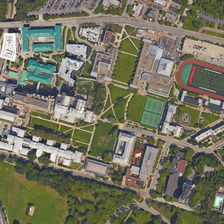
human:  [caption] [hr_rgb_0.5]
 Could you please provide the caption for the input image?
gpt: the school has a large number of perfect building facilities .

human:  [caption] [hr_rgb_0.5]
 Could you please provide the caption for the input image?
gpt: the school has a large number of perfect building facilities .

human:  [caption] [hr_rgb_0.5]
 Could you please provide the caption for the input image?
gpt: a large number of trees are planted around the school .

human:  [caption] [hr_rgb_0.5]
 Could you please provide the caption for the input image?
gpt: a large number of trees are planted around the school .

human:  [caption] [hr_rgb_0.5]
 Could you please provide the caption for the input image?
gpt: the school has a large number of perfect building facilities .